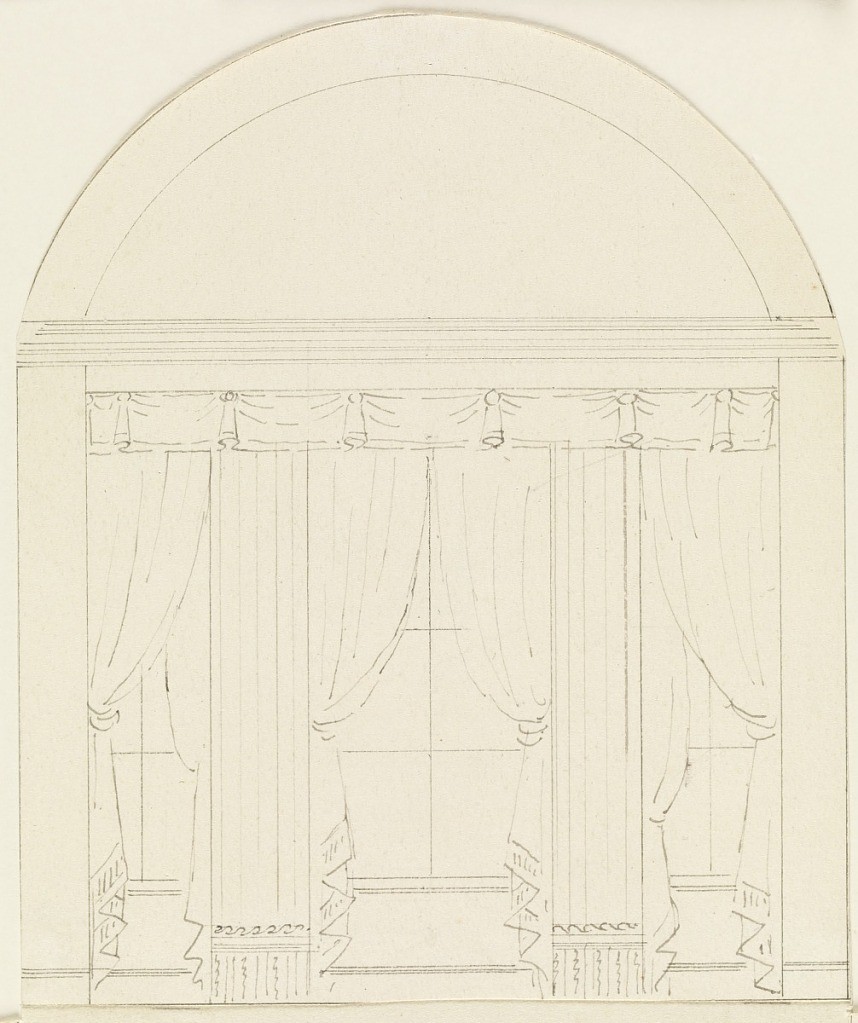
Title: Window Wall Elevation
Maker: Frederick Crace, English, 1779–1859
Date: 1815–22
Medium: Pen and gray ink on wove paper
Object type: Drawing
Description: Vertical rectangle.  Wall with three curtained windows divided by two pilasters.  Curved upper portion.